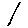
Label: line